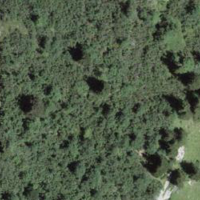
EUNIS habitat code: 32
Species observed at this site:
Adenostyles alpina